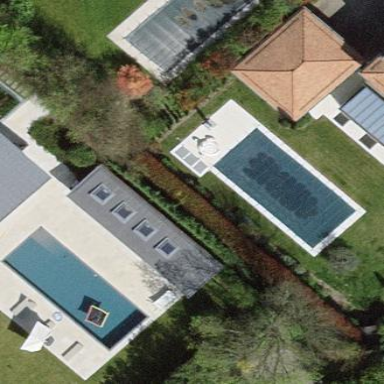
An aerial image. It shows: Outdoor swimming pool in leisure land area.